Question: I'm using code-first Entity Framework, and I've created all of the models (Category, Data, UserData) and let EF create all of the tables. So, my database currently looks like this:

I've managed to get the "self relationship" sorted with the category table, and I've managed to also link in the "data" table. EF quite happily pulls out all of the categories for a given parent, along with the associated "data" items.
The bit I'm stuck on is; only grabbing the "data" items in a category for which the user has "access" to. So the idea is a user can create "data" items in a category, and then give permission as to who can view them. Here's the code listing for my models:
'''
[Table("Category")]
public class Category
{
[Key]
public Int32 CategoryId { get; set; }
public string CategoryName { get; set; }
public Int32? Category_ParentID { get; set; }
[ScriptIgnore]
public virtual Category Parent_Category { get; set; }
[ScriptIgnore]
public virtual ICollection<Category> SubCategories { get; set; }
[ScriptIgnore]
public virtual ICollection<Data> Datas { get; set; }
public Int16 CategoryOrder { get; set; }
public bool Deleted { get; set; }
}
[Table("Data")]
public class Data
{
[Key]
public Int32 DataId { get; set; }
public string Data { get; set; }
public Int32 Parent_CategoryId { get; set; }
[ScriptIgnore]
public virtual Category Parent { get; set; }
}
[Table("UserData")]
public class UserData
{
[Key]
[Column(Order=1)]
public Int32 Id { get; set; }
[Key]
[Column(Order = 2)]
public Int32 DataId { get; set; }
public Data UsersData { get; set; }
public ApplicationUser UserDataUser { get; set; }
}
'''
And in the database context class I have the mappings for category->category and category->data:
'''
protected override void OnModelCreating(DbModelBuilder modelBuilder)
{
base.OnModelCreating(modelBuilder);
modelBuilder.Entity<Category>()
.HasRequired(a => a.Parent_Category)
.WithMany(b => b.SubCategories)
.HasForeignKey(c => c.Category_ParentID) // FK_Category_ParentID
.WillCascadeOnDelete(false);
modelBuilder.Entity<Data>()
.HasRequired(a => a.Parent)
.WithMany(b => b.Datas)
.HasForeignKey(c => c.Parent_CategoryId) // FK_Parent_CategoryId
.WillCascadeOnDelete(false);
}
'''
I'm trying to retreive a list of categories, including the associated the "data" items, that the user has "access" to:
'''
//return the selected item - with its children
var selectedCategoryItem = DatabaseContext.Categories
.ToList().Select(c => new Category()
{
SubCategories = c.SubCategories.Where(sub => !sub.Deleted).ToList(), //make sure only undeleted subcategories are returned
CategoryId = c.CategoryId,
CategoryName = c.CategoryName,
Category_ParentID = c.Category_ParentID,
CategoryOrder = c.CategoryOrder,
Parent_Category = c.Parent_Category,
Datas = c.Datas.Where(d => !d.Deleted).ToList(), //make sure only undeleted Datas are returned
Deleted = c.Deleted
})
.Single(c => c.CategoryId == ParentCategoryId);
'''
The above code currently grabs a specified parent category, with its associates sub categories and "data" items - I need to filter out the "data" items the user doesnt have access to.
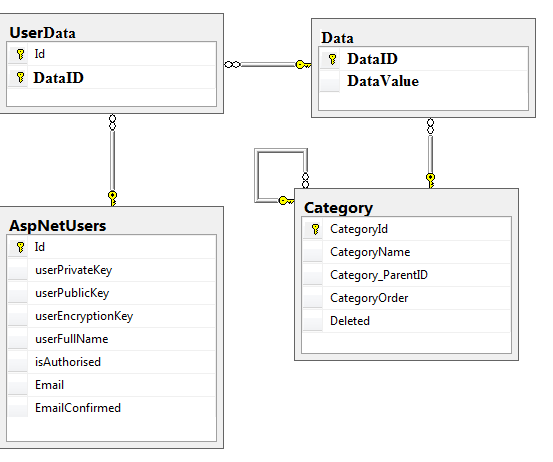
Answer: You just need to add this filter.
'''
var userId = ..; // provides the user id
Datas = c.Datas.Where(d =>
!d.Deleted
&& DatabaseContext.UserDatas.Any(ud =>
ud.DataId == d.DataId && ud.Id == userId).ToList()
)
'''